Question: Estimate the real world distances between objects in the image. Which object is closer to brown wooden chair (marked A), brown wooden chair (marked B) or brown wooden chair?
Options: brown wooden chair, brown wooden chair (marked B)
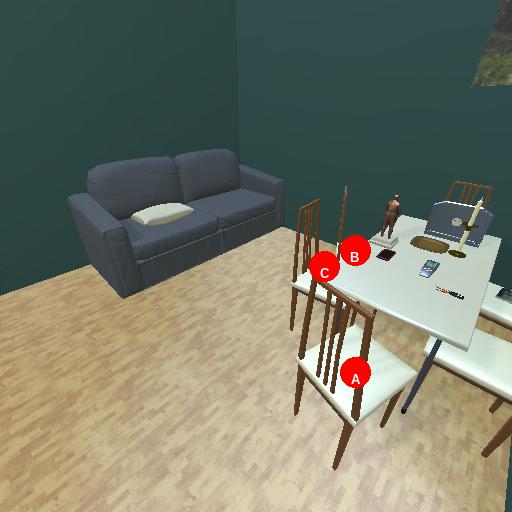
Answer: brown wooden chair